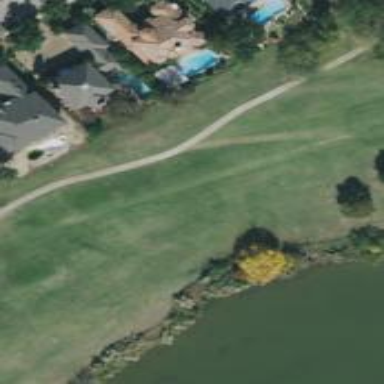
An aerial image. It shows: Rough grassy area used for golf.